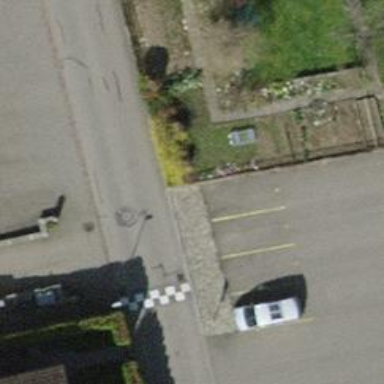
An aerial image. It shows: Asphalt residential road with opposite cycleway.